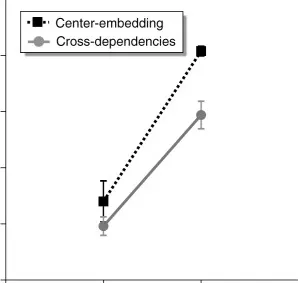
Human performance (from Bach et al. SRN performance on similar complex recursive structures (from Christiansen and MacDonald,) (right).
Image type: pathology (immunostaining)